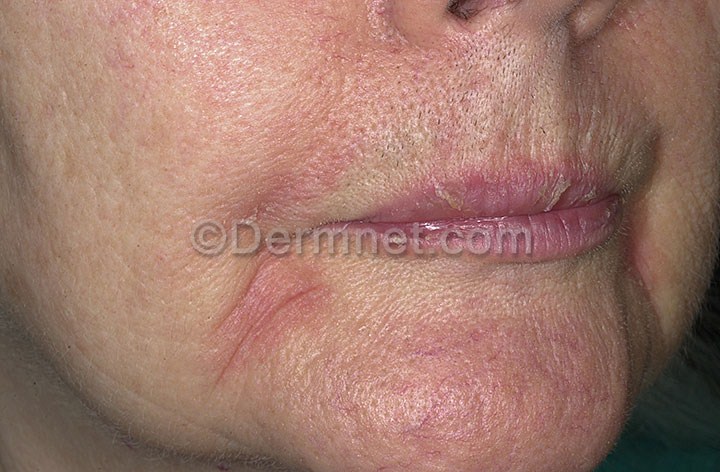
Disease: Tinea Ringworm Candidiasis and other Fungal Infections